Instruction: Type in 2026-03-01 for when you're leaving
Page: home
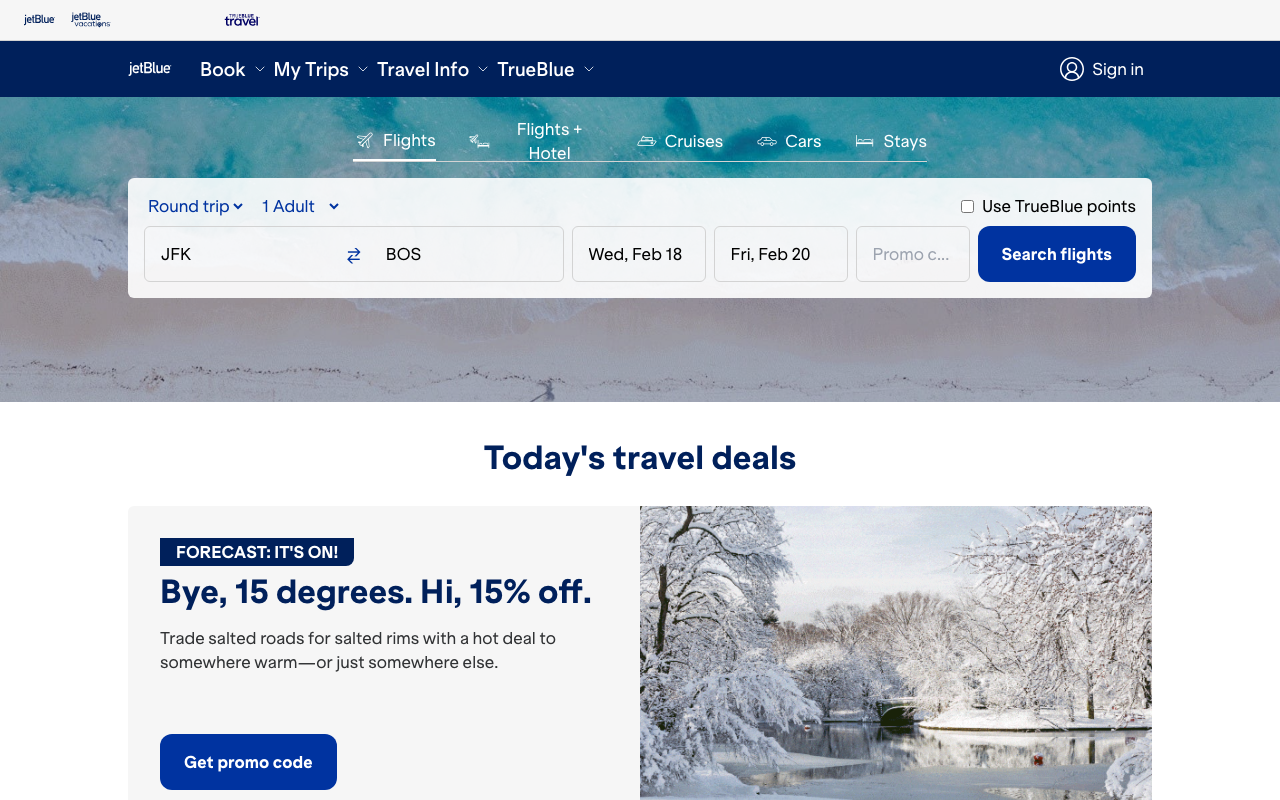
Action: type